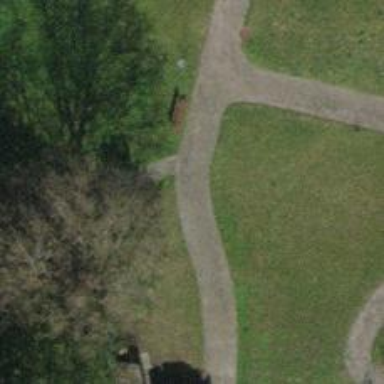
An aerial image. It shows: Footway surfaced with paving stones.